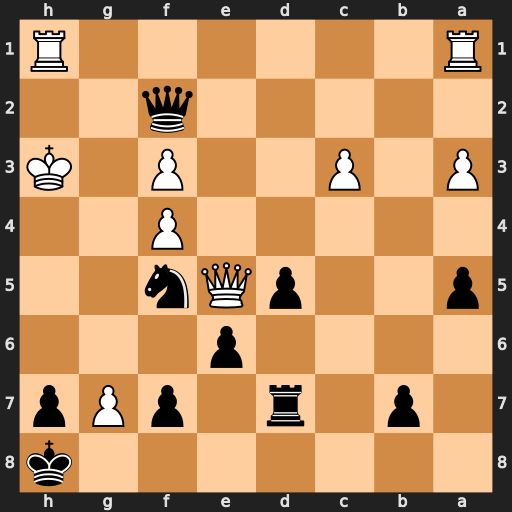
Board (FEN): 7k/1p1r1pPp/4p3/p2pQn2/5P2/P1P2P1K/5q2/R6R
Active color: b
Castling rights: -
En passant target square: -
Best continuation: Kg8 Qb8+ Kxg7 Rhg1+ Kf6